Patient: sex M, age 34
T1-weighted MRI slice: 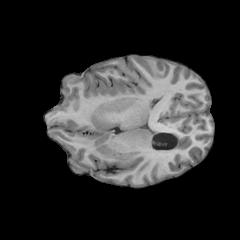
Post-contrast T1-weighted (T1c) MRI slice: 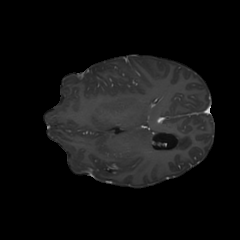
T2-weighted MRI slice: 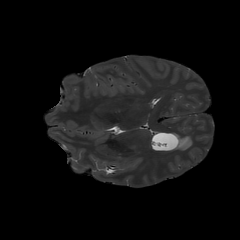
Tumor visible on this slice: no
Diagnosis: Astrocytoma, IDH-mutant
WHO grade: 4